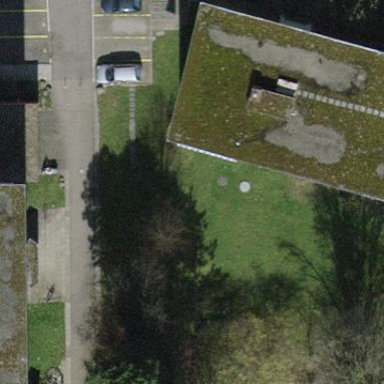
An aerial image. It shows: Flat-roofed apartment building.